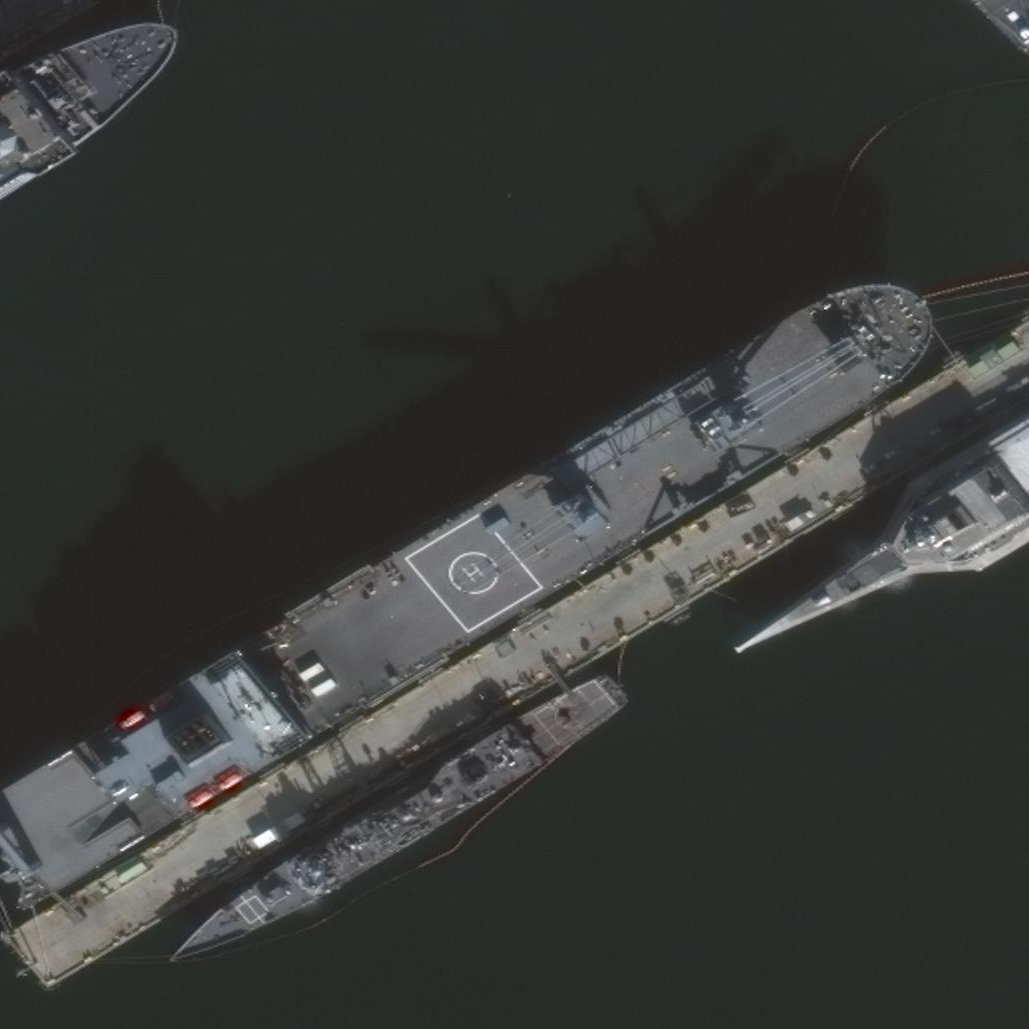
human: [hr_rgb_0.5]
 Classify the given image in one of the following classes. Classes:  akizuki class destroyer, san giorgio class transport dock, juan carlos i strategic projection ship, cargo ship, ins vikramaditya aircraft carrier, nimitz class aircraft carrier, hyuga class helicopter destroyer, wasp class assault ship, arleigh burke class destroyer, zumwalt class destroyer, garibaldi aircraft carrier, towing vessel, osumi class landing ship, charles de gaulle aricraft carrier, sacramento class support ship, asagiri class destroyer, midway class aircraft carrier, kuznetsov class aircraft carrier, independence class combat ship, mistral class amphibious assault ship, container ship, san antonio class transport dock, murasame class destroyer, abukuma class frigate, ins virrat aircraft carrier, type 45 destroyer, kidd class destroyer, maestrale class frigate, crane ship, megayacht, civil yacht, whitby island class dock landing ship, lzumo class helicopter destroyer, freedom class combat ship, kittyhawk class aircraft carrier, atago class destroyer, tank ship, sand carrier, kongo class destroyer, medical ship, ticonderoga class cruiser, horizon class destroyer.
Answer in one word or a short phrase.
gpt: Crane ship